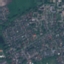
Land use / land cover: Residential